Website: crate-barrel
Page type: cart
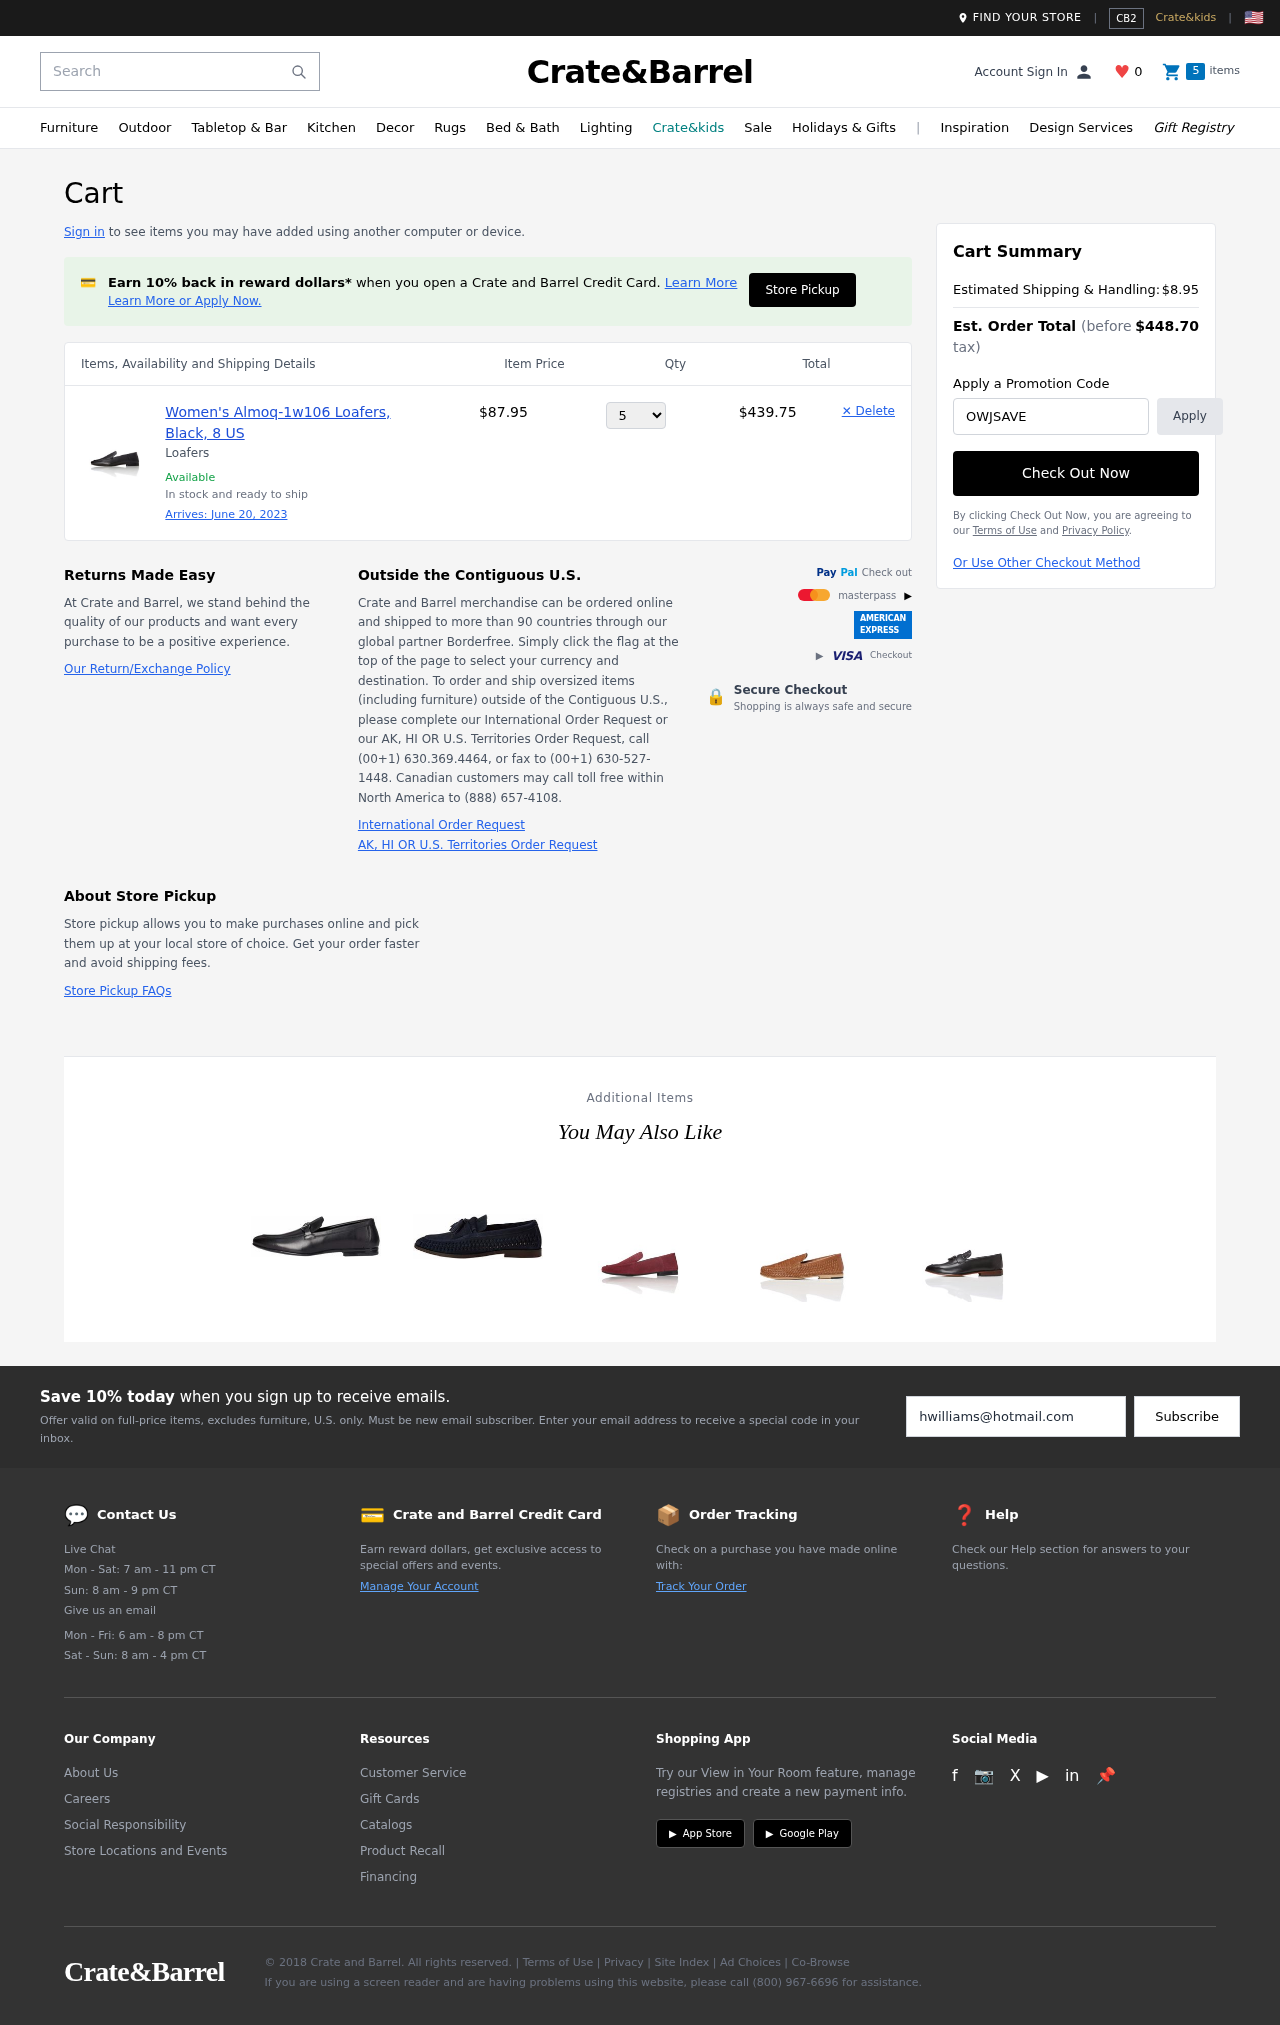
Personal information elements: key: PII_PROMO_CODE
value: OWJSAVE
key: PII_EMAIL
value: hwilliams@hotmail.com
Product elements: key: PRODUCT1_DESC
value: Loafers
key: PRODUCT1_NAME
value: Women's Almoq-1w106 Loafers, Black, 8 US
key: PRODUCT1_PRICE
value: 87.95
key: PRODUCT1_QUANTITY
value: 5
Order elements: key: ORDER_DELIVERY_DATE
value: June 20, 2023
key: ORDER_SUBTOTAL
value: $439.75
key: ORDER_SHIPPING_COST
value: $8.95
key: ORDER_TOTAL
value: $448.70